Aerial crown-view tile of a tropical tree (Barro Colorado Island, Panama), acquired 20240813:
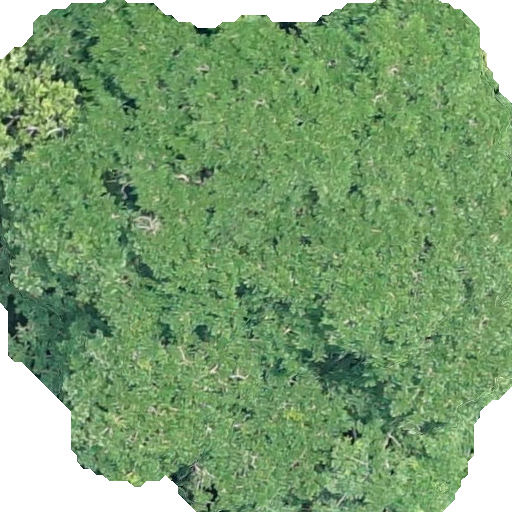
Species: Platypodium elegans
GBIF accepted scientific name: Platypodium elegans
Crown area: 380.795 m²